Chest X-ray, PA view. Patient: 47 years old, sex F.
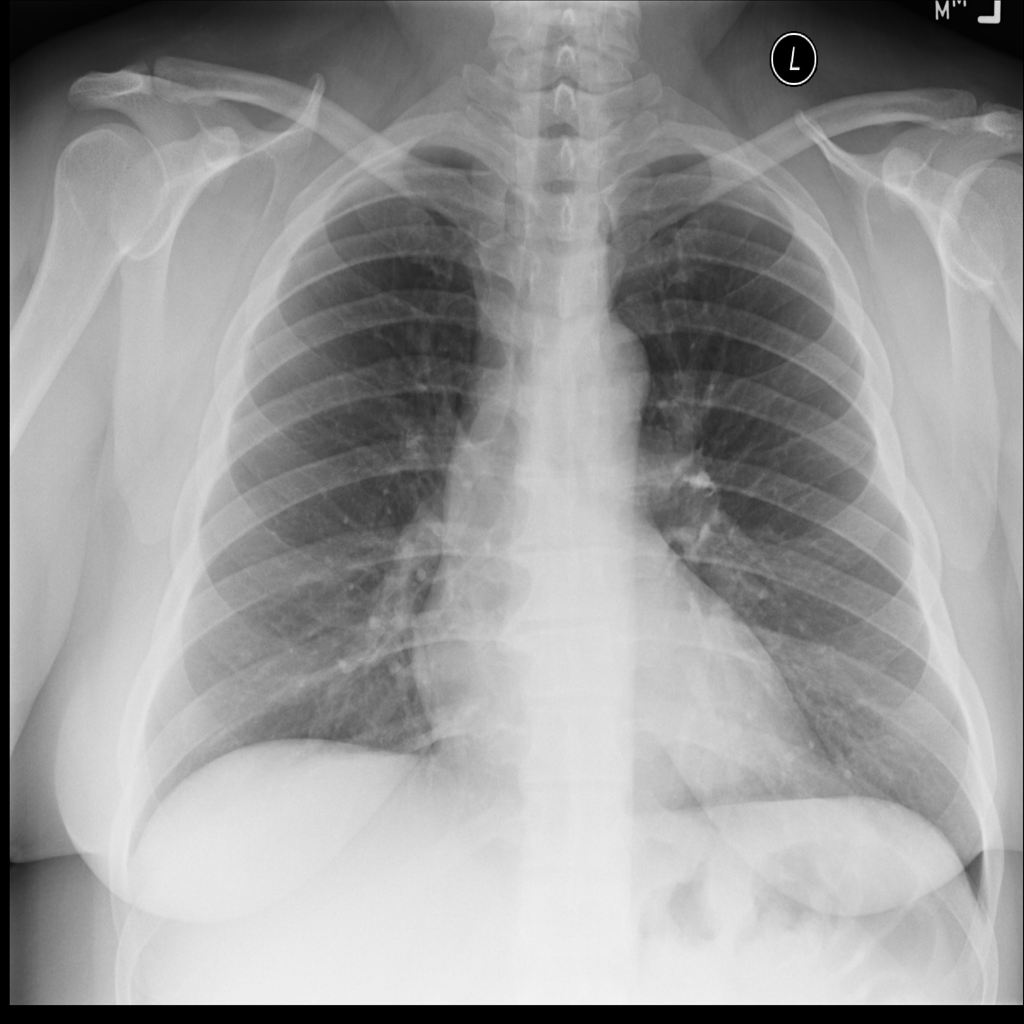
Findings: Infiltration